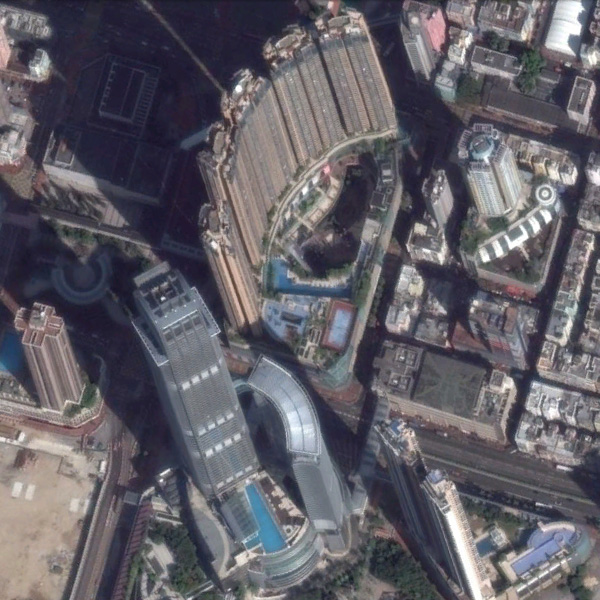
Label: Commercial